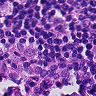
Metastatic tissue present: yes